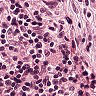
Metastatic tissue present: no